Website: bh-photo
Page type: billing-address
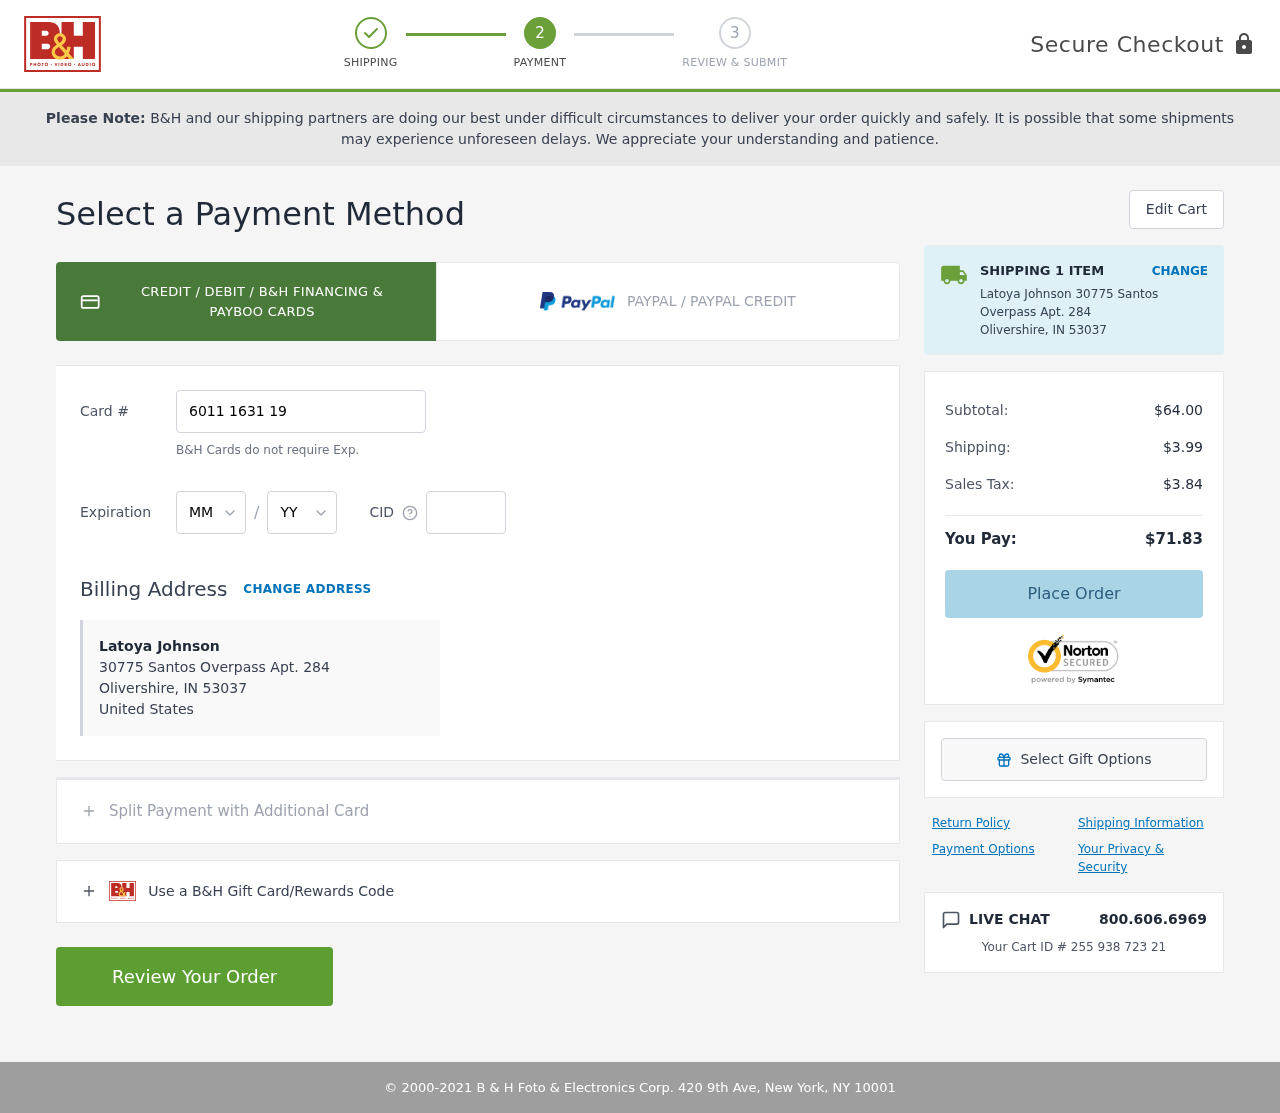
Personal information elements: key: PII_CARD_CVV
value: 551
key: PII_CARD_EXPIRY_MONTH
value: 05
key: PII_CARD_EXPIRY_YEAR
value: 26
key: PII_CARD_NUMBER
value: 6011 1631 1994 4262
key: PII_CITY
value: Olivershire
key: PII_COUNTRY
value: United States
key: PII_FULLNAME
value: Latoya Johnson
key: PII_POSTCODE
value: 53037
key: PII_STATE_ABBR
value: IN
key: PII_STREET
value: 30775 Santos Overpass Apt. 284
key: PII_FULLNAME2
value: Latoya Johnson
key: PII_CITY_STATE
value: Olivershire, IN
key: PII_POSTCODE_FULL
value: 53037
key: PII_POSTCODE_NUMERIC
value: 53037
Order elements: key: ORDER_NUM_ITEMS
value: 1
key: ORDER_SUBTOTAL
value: $64.00
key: ORDER_SHIPPING_COST
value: $3.99
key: ORDER_TAX
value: $3.84
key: ORDER_TOTAL
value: $71.83
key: ORDER_ID
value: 255 938 723 21